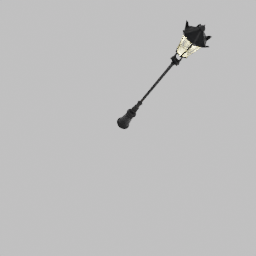
Label: lighting